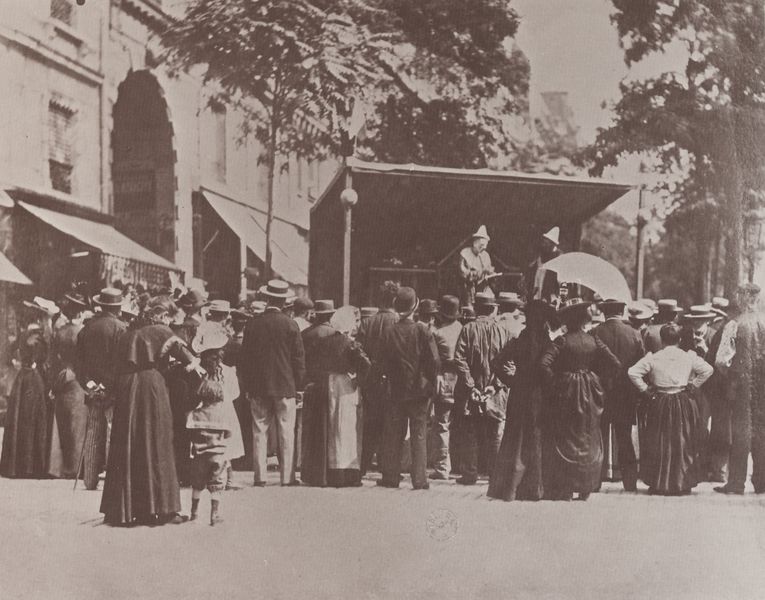
Titel: Leben und Arbeitswelt, Fest der Invaliden
Künstler: Jean Eugène Auguste Atget
Standort: Paris
Institution: Bibliothèque Nationale, Cabinet des Estampes
Schlagwörter: laub, weiß, bäume, frauen, menschen, stadt, fenster, frau, hut, hüte, kleid, kleider, licht, männer, schwarz, strasse, regenschirm, schirm, menge, rock, zylinder, alt, falten, stein, häuser, sonne, kind, bühne, publikum, schleifen, theater, kinder, schürze, sommer, bogen, zuschauer, dächer, läden, markt, platz, auftritt, vorführung, vorstellung, foto, fotografie, melone, münchen, clown, schwarz weiß, schirme, jahrmarkt, matrosenanzug, stange, melonen, schauspieler, harlekin, rücke, innenstadt, markisen, schausteller, volksfest, früher, clowns, theaterstück